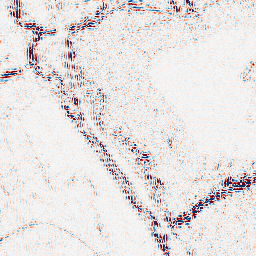
Category: wavelet
Decomposition family: wavelet_dwt
Decomposition parameters: wavelet: sym4
level: 2
Upsampling method: quintic
Upsampling parameters: scale: 2
Upsampling scale: 2